Field crop: maize
Growth stage: 2
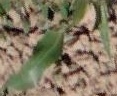
Species: maize